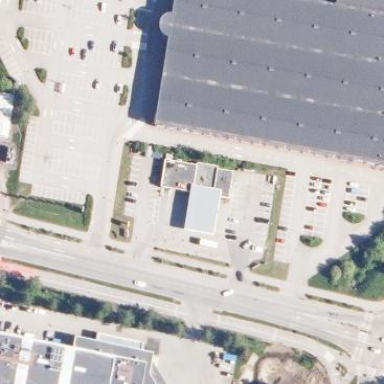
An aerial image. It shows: Fuel station.